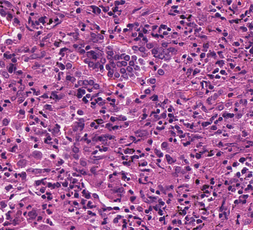
Tumor epithelial tissue: yes
Tumor-associated stroma tissue: yes
Normal tissue: no